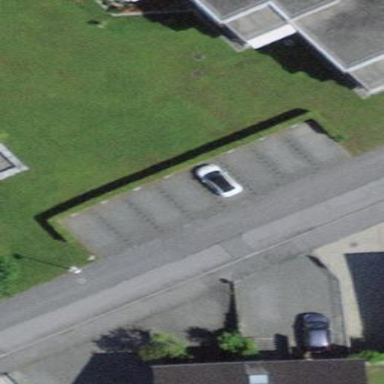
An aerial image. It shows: Street side parking area.